Question: Is there any simple way how to draw obliquely strike through on TextView? Now I'm using this code:
'''
textview.setPaintFlags(textview.getPaintFlags() | Paint.STRIKE_THRU_TEXT_FLAG);
'''
But I need something like this:

I'm not very familiar with Paint API how to simply achive this so any help will be appreciated. Thank you.
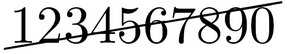
Answer: It's pretty easy with a custom 'TextView' class. Check out the <URL> from the documentation for more info on this. Note the comments where you can change the color/width:
'''
public class ObliqueStrikeTextView extends TextView
{
private int dividerColor;
private Paint paint;
public ObliqueStrikeTextView(Context context)
{
super(context);
init(context);
}
public ObliqueStrikeTextView(Context context, AttributeSet attrs)
{
super(context, attrs);
init(context);
}
public ObliqueStrikeTextView(Context context, AttributeSet attrs, int defStyle)
{
super(context, attrs, defStyle);
init(context);
}
private void init(Context context)
{
Resources resources = context.getResources();
//replace with your color
dividerColor = resources.getColor(R.color.black);
paint = new Paint();
paint.setColor(dividerColor);
//replace with your desired width
paint.setStrokeWidth(resources.getDimension(R.dimen.vertical_divider_width));
}
@Override
protected void onDraw(Canvas canvas)
{
super.onDraw(canvas);
canvas.drawLine(0, getHeight(), getWidth(), 0, paint);
}
}
'''
You can use it in a layout file by fully qualifying the view with your package, like this:
'''
<your.package.name.ObliqueStrikeTextView
android:layout_width="wrap_content"
android:layout_height="wrap_content"
android:text="<PHONE>"
android:textSize="20sp"/>
'''
Here's the end result: